Question: I have problems which I don't know how to solve it I hope someone could help me.
I have , who is showing news from xml and is showing details from selected topic in MVC and showing in 'UIWebView'. First problem is images is not loaded from xml in 'UIWebView', and second problem is how to made that links below the text is showing in another uiWebView when I press it.

My code is:
'''
- (void)prepareForSegue:(UIStoryboardSegue *)segue sender:(id)sender {
if ([[segue identifier] isEqualToString:@"showDetail"]) {
NSIndexPath *indexPath = [self.tableView indexPathForSelectedRow];
NSString *string = [feeds[indexPath.row] objectForKey: @"description"];
NSString *htmlStrippedString = [string stringByReplacingOccurrencesOfString:@"</?[a-z]+>" withString:@"" options:NSRegularExpressionSearch | NSCaseInsensitiveSearch range:NSMakeRange(0, [string length])];
htmlStrippedString = [htmlStrippedString stringByTrimmingCharactersInSet:[NSCharacterSet whitespaceAndNewlineCharacterSet]];
DetailViewController *dvc = [segue destinationViewController];
dvc.myString = htmlStrippedString;
}
}
- (void)viewDidLoad
{
[super viewDidLoad];
[webView loadHTMLString:myString baseURL:nil];
}
'''
Thank you.
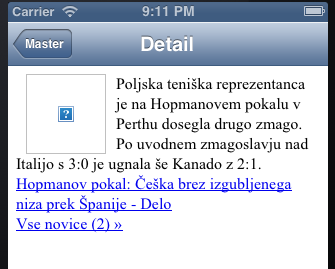
Answer: Your web view does not have the correct path for the image, as the src="" is wrong in the tag:
> src="/s/c/images.24ur.com/media/images/210/mar2013/80x80/61180414.jpg"
You need to change the way that the image path manifests itself as HTML. Specifically, you need to give the HTML page the correct path so it can pull the image. For example, something like this:
> src="HTTP://YOURSITE.COM/s/c/images.24ur.com/media/images/210/mar2013/80x80/61180414.jpg"
I hope this helps!